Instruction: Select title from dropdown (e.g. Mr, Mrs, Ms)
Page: traveler
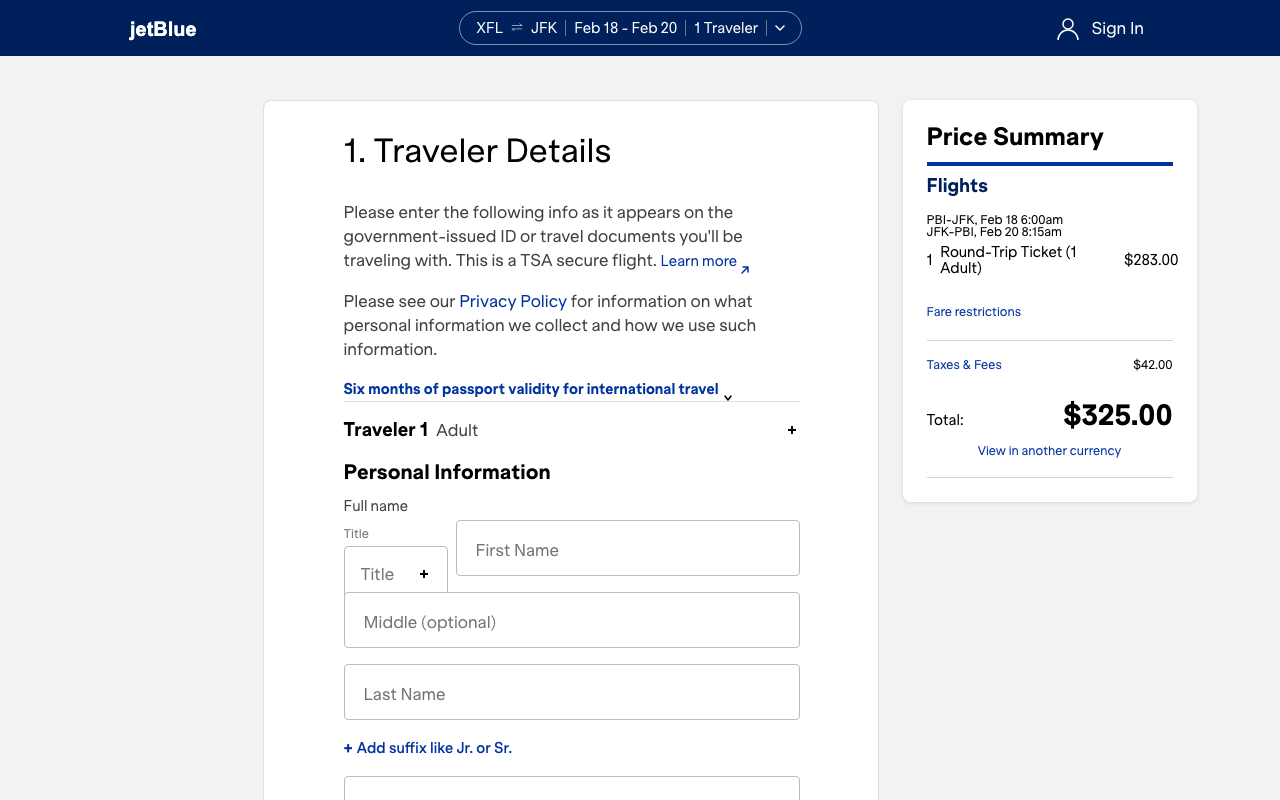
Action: click